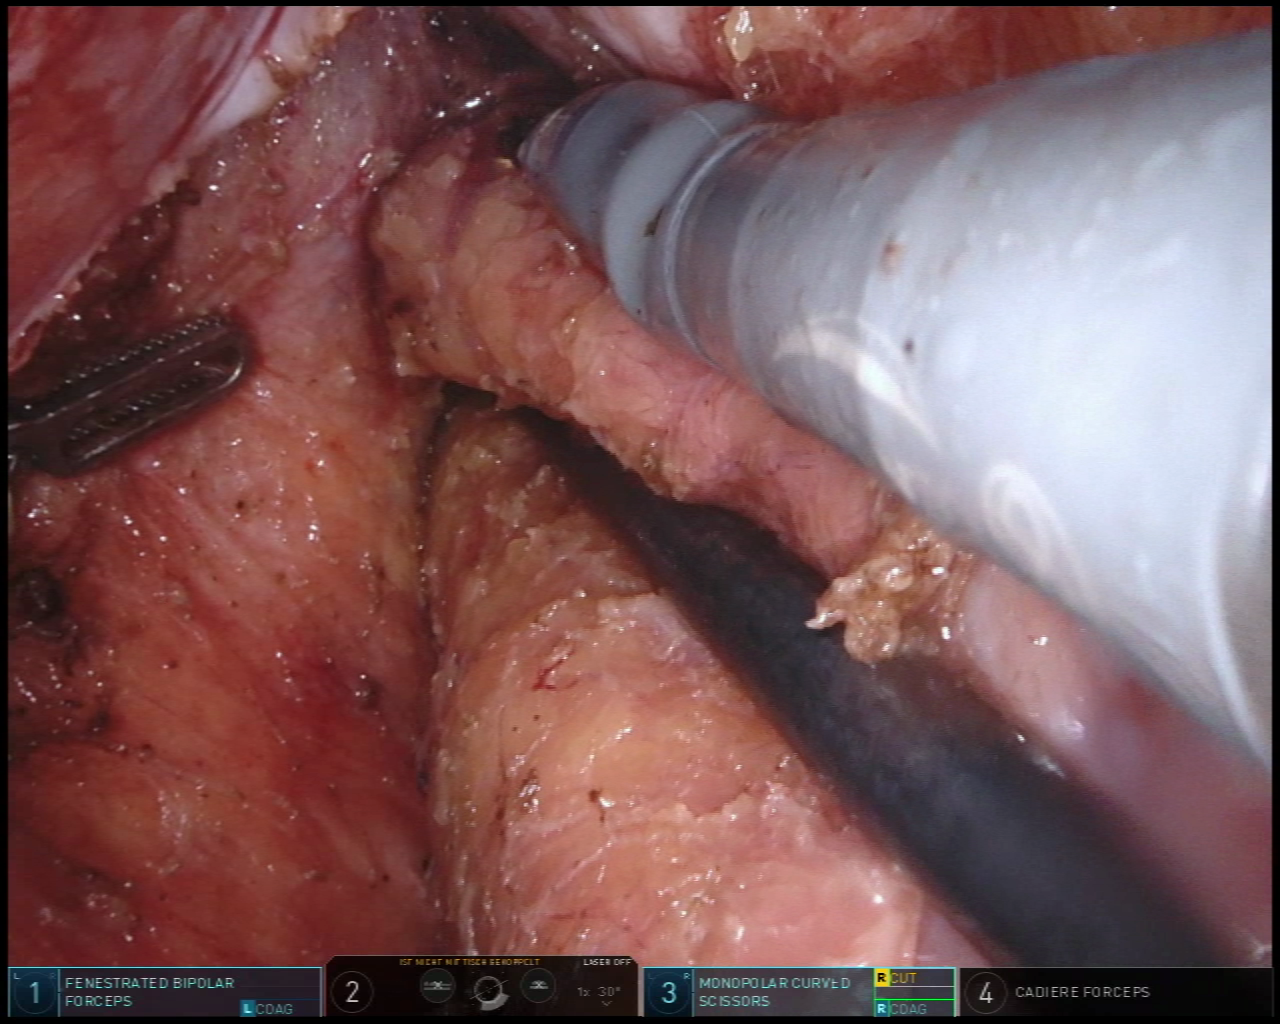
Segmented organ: vesicular_glands
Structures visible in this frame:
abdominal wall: no
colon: no
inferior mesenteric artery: no
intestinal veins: no
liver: no
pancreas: no
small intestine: no
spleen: no
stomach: no
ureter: no
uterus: no
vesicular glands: yes